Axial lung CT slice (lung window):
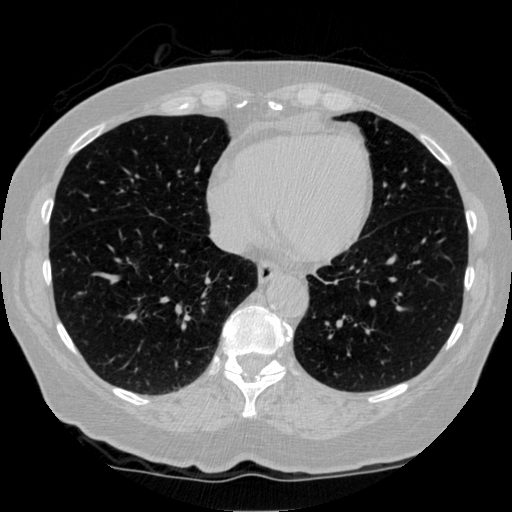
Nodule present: no